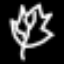
Label: leaf